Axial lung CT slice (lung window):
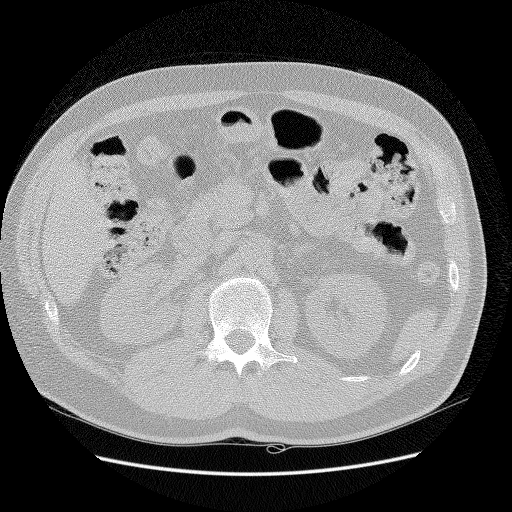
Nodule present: no